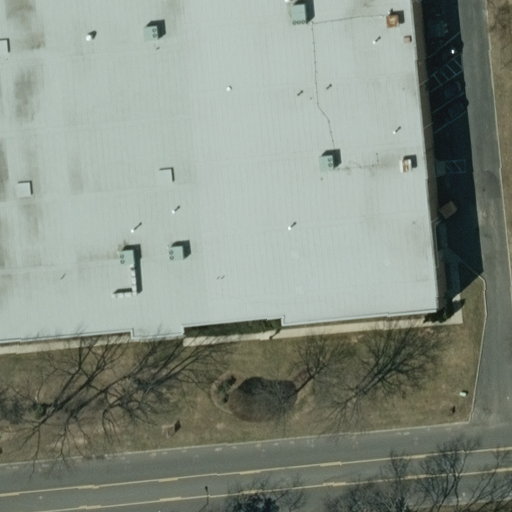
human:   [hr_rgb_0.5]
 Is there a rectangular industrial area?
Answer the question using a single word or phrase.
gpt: yes

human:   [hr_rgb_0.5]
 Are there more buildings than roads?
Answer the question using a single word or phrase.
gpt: no

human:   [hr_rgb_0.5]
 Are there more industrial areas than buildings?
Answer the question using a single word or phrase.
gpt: no

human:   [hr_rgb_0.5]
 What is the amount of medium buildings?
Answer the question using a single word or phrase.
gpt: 1

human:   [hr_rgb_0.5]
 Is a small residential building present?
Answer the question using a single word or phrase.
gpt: no

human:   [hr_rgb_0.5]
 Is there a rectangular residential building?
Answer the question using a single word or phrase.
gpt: no

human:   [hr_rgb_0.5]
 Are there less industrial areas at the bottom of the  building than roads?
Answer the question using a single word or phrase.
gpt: no

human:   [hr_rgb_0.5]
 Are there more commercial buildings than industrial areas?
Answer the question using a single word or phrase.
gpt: no

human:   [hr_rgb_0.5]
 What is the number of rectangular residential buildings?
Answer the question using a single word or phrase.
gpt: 0

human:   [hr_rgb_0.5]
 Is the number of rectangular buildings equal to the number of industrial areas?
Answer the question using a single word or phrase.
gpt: yes

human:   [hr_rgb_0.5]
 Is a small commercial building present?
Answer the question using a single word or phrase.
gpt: no

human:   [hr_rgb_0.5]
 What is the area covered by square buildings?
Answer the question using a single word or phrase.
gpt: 0m2

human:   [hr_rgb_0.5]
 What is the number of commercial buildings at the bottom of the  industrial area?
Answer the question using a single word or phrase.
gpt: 0

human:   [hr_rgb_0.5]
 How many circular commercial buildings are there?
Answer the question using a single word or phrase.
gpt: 0

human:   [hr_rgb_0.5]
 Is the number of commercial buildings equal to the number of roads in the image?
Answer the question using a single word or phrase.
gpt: yes

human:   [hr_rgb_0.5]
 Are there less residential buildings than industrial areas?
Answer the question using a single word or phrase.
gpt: yes

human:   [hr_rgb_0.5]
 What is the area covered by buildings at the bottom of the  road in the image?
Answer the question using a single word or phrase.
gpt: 0m2

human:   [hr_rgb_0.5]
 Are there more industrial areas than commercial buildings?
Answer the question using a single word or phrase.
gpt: no

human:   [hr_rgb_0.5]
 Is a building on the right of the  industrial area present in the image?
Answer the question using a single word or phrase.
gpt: yes

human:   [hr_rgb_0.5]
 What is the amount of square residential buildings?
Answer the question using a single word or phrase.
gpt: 0

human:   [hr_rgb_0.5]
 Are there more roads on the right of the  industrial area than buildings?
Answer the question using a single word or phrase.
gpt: no

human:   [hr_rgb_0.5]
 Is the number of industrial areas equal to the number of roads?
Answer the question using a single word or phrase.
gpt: yes

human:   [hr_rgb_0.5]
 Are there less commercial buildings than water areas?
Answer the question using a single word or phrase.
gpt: no

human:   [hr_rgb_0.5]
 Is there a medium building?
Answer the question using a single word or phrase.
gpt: yes

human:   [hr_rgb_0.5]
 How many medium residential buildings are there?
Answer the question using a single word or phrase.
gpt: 0

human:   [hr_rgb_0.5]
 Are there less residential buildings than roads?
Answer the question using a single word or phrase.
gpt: yes

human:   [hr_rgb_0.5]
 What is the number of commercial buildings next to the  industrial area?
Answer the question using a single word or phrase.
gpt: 1

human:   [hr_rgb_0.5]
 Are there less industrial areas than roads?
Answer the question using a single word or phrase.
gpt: no

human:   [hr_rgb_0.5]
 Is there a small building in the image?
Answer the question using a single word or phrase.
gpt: no

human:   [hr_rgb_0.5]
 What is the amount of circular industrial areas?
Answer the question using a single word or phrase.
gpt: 0

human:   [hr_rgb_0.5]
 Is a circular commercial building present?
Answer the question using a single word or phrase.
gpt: no

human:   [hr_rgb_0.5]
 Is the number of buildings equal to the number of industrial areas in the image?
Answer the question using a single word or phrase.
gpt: yes

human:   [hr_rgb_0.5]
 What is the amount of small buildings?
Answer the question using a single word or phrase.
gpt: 0

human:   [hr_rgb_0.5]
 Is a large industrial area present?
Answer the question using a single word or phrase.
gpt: yes

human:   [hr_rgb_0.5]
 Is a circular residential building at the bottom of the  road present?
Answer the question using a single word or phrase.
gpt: no

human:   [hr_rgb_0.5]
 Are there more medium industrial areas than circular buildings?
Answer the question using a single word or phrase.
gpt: no